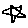
Label: star